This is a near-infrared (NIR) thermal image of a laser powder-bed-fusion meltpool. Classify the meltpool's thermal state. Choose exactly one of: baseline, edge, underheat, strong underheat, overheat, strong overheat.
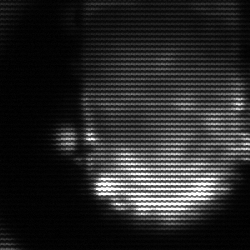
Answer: baseline